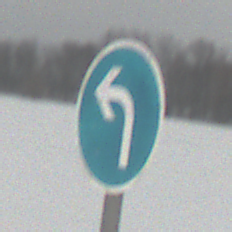
Verkehrszeichen: VorgeschriebeneFahrtrichtungLinks
Umgebung: Outdoor, Nature
Tageszeit: MorningAfternoon
Wetter: Overcast
Licht: Natural
Jahreszeit: Winter
Kontrast: LowContrast